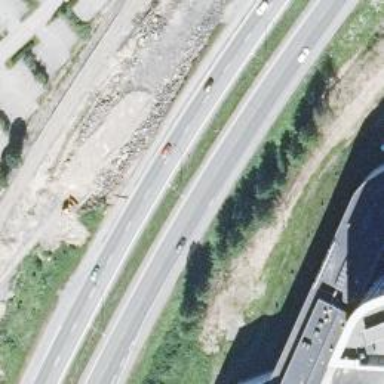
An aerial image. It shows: Motorway.